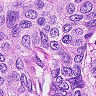
Metastatic tissue present: yes